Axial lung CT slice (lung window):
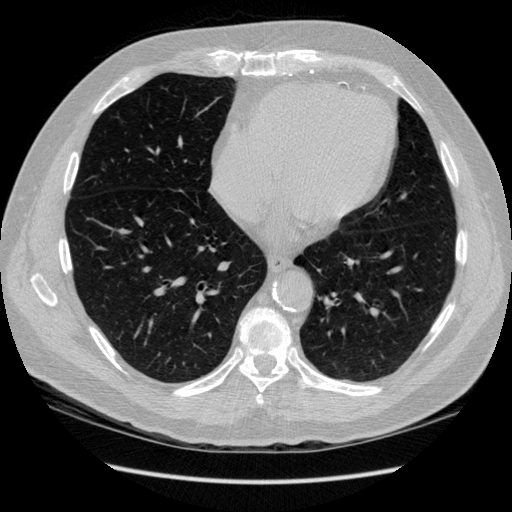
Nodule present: no